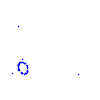
Particle: kaon